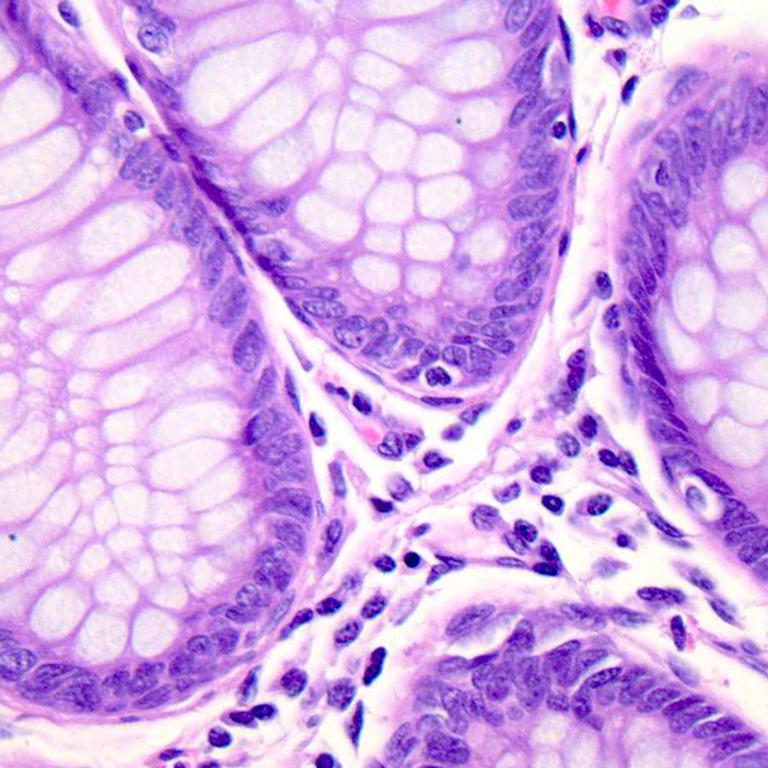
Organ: colon
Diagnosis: benign